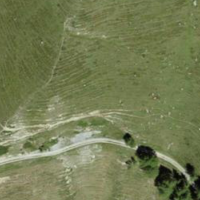
EUNIS habitat code: 23
Species observed at this site:
Aricia artaxerxes
Lysandra coridon
Campanula barbata
Crepis conyzifolia